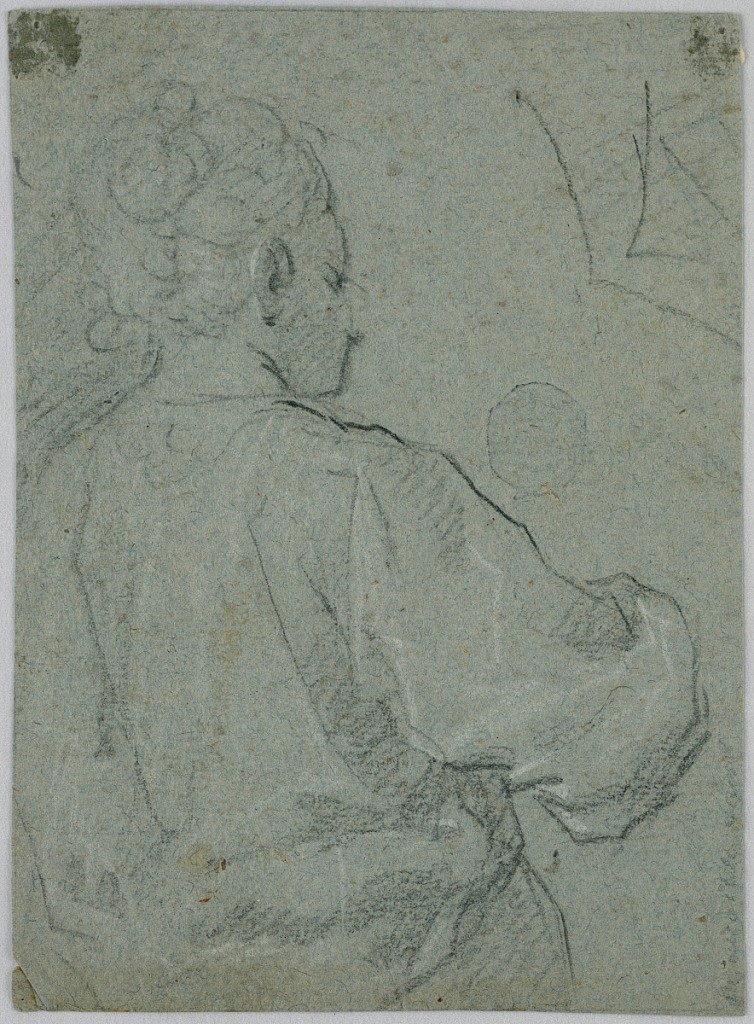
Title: Sketch of a Woman seen from Behind
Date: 1775–1790
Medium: Black and white chalk on grey paper
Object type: Drawing
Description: Upper part of a women with loose sleeves and her hair tied up, viewed from behind.